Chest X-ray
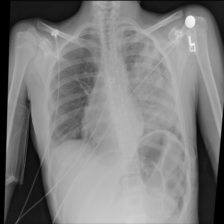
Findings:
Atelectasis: positive
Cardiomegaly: negative
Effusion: negative
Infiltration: positive
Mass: negative
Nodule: negative
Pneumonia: negative
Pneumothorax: positive
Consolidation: negative
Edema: negative
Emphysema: negative
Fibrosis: negative
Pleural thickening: negative
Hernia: negative